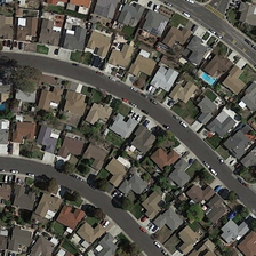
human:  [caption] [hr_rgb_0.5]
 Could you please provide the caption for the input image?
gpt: On both sides of the road is a residential area with good order.

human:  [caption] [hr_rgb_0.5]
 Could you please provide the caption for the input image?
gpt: The road extends in all directions, the stream never stops, and the road is orderly on both sides.

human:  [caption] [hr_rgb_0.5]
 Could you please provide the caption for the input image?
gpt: The road spreads in all directions, never flowing paths in the stream stop.

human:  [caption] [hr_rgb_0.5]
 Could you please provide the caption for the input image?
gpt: On both sides of the road are well ordered residential areas.

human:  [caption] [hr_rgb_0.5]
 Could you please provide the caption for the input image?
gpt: The road extends in all directions, the flow never stops the flowingsfiads of the road are in order.